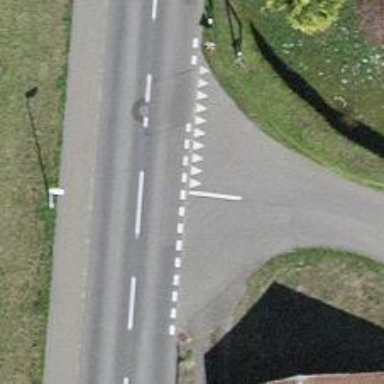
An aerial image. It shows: Road with "give way" sign.